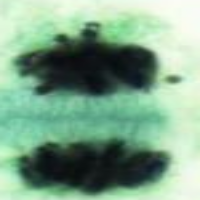
Label: telophase